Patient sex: F
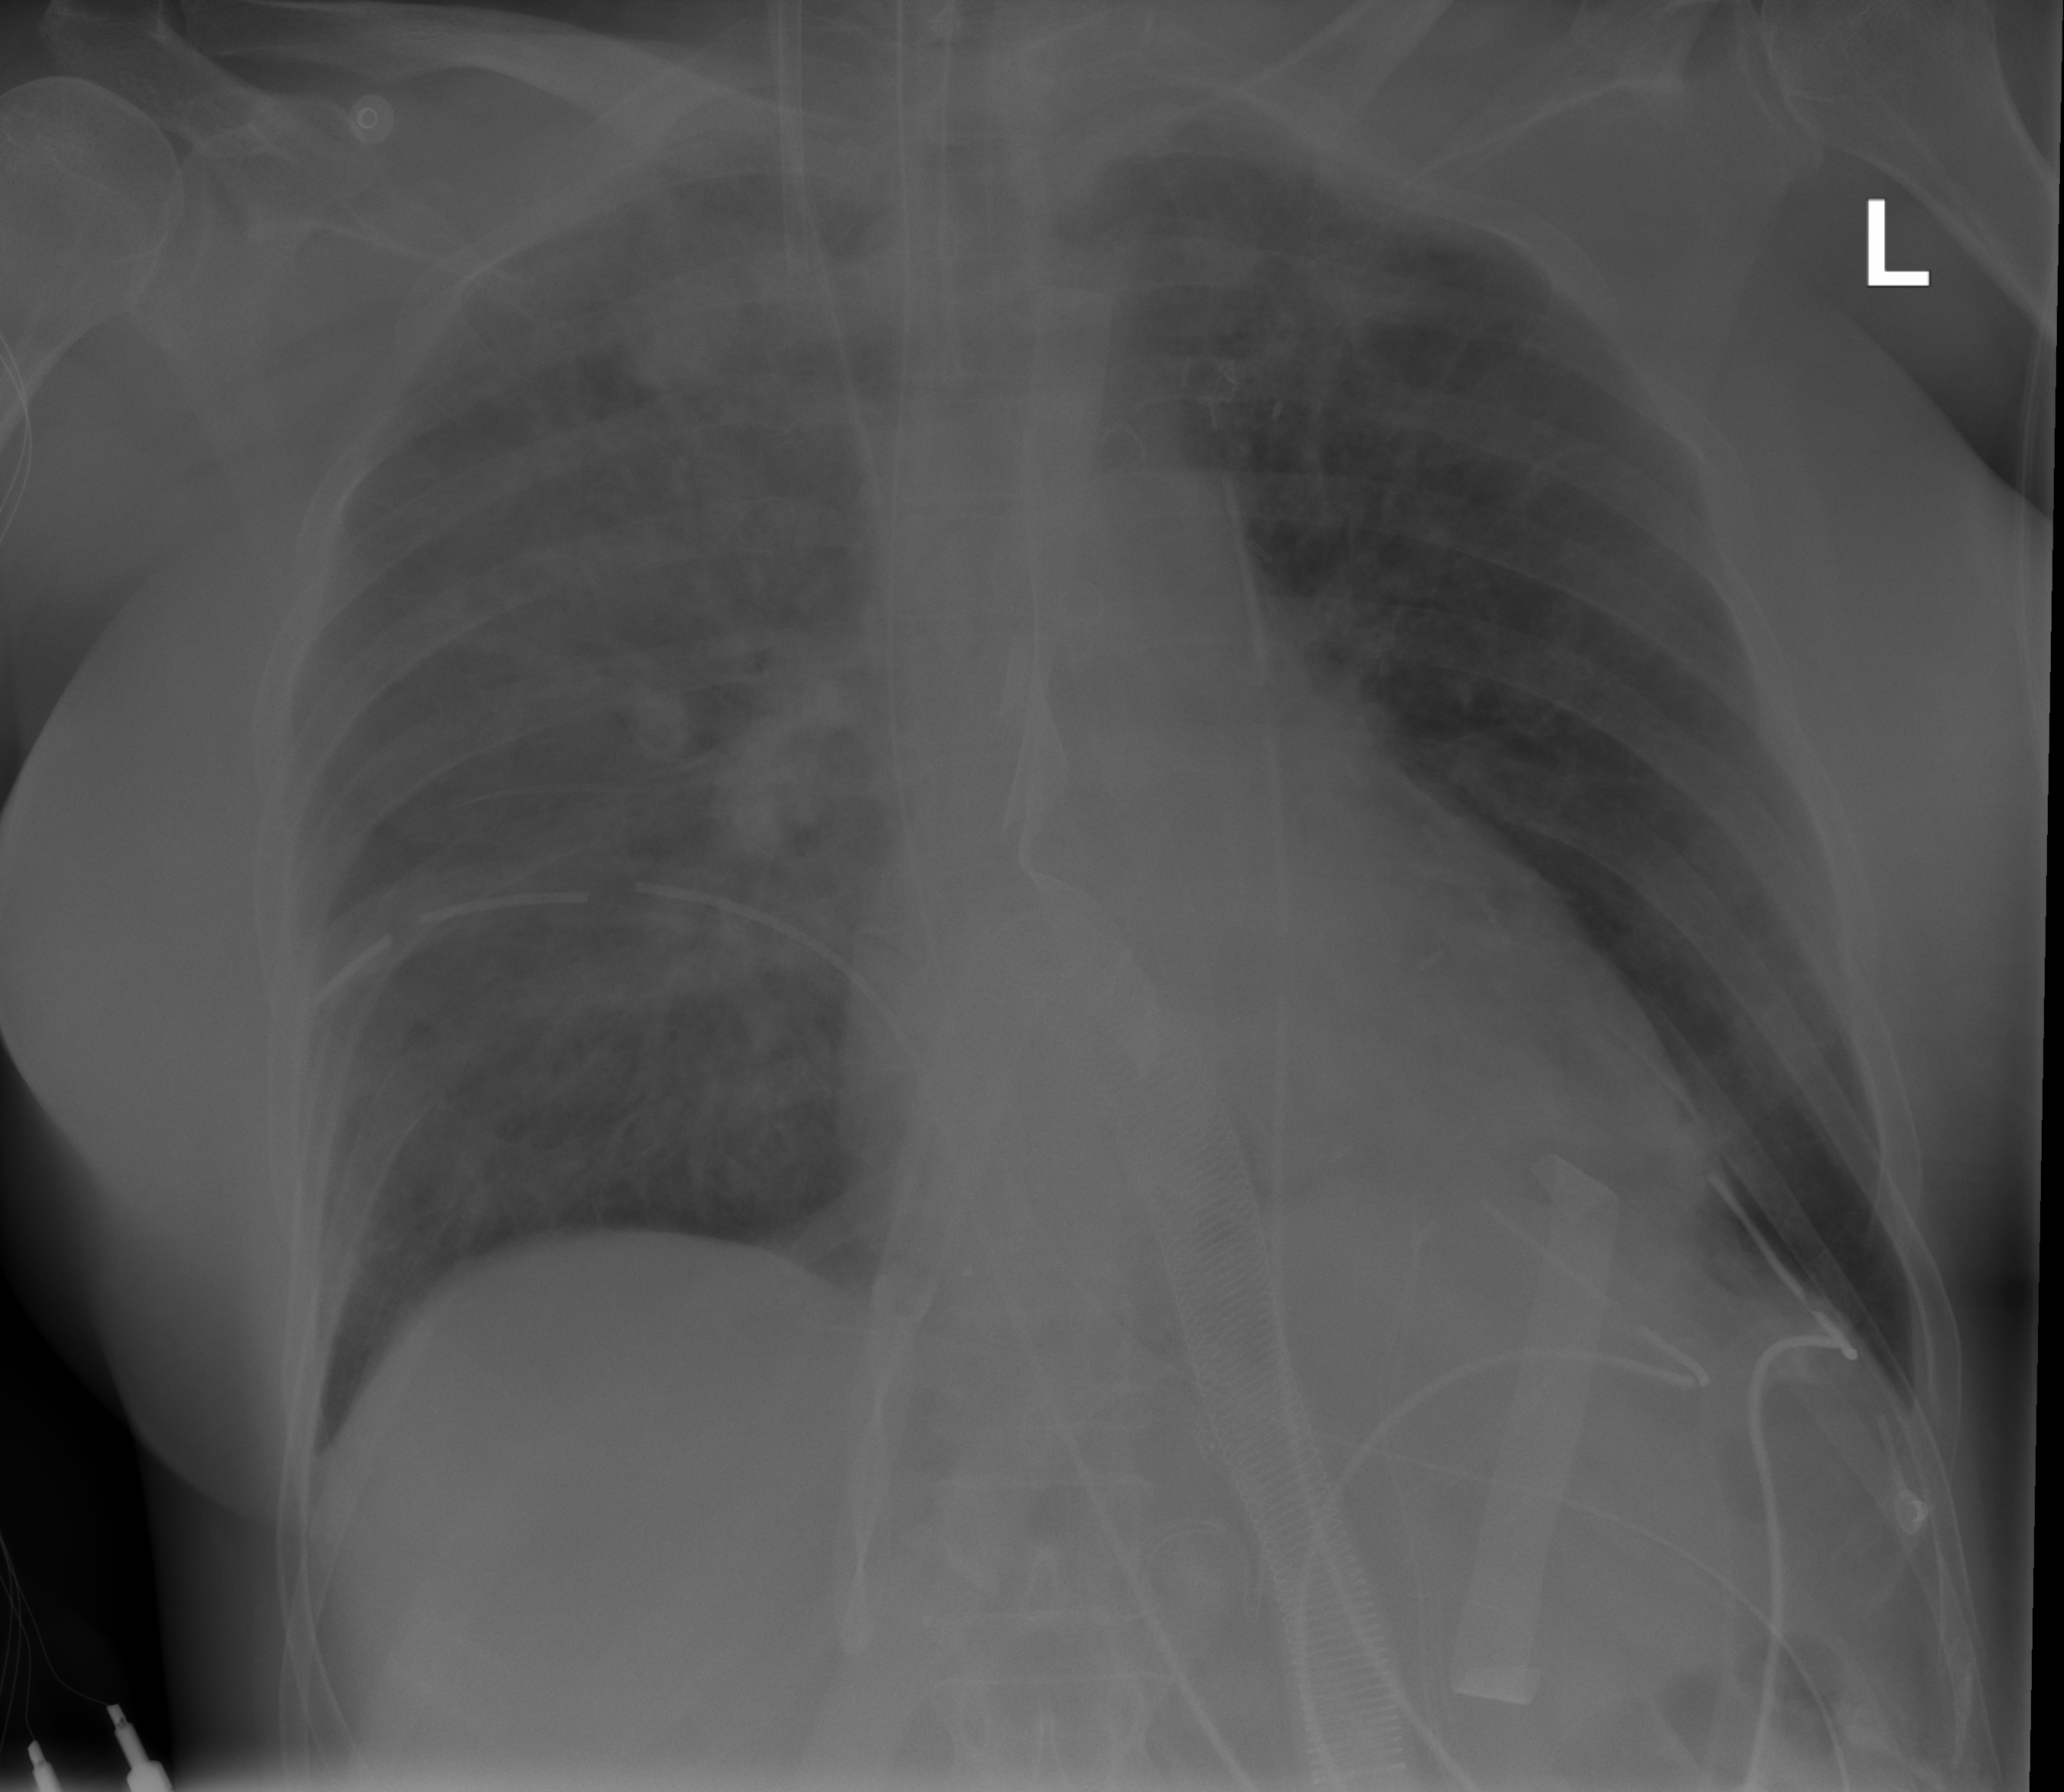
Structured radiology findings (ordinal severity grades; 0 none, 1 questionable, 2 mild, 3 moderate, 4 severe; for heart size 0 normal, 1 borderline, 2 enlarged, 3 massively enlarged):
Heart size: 0
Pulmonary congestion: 2
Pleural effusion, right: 0
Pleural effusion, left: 0
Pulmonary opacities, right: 3
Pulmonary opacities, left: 2
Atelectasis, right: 0
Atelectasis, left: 0